Question: Code lens references has stopped working since I installed ReSharper. I use Resharper 8.
All I get now is -references:

I've tried disabling and re-enabling code lens, but it makes no difference. Any other similar questions responses here on SO have made no difference either.
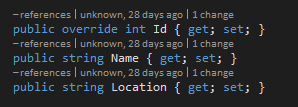
Answer: <URL>, this helped in my case.
Seems to happen, for example, in case of cross-referenced projects in your solution.